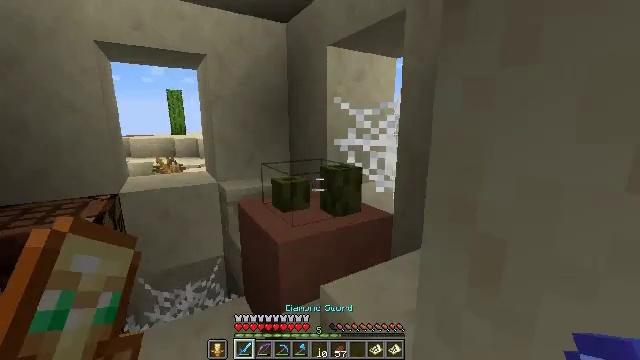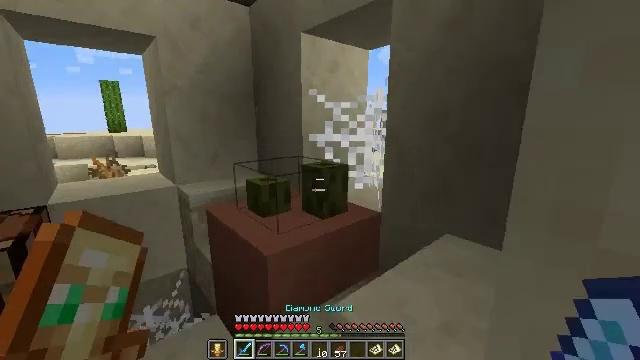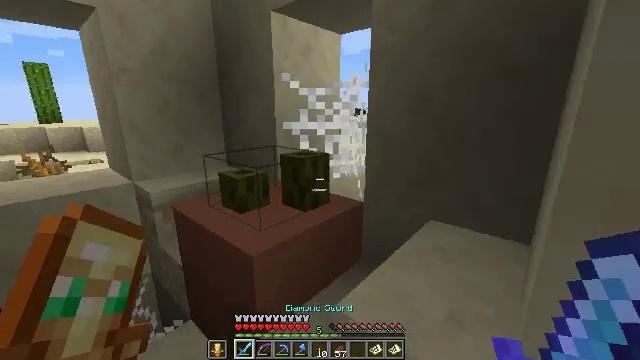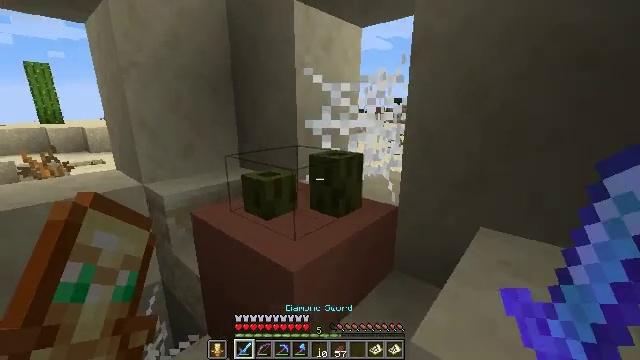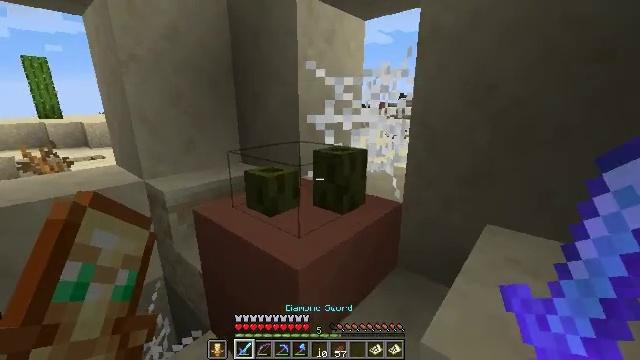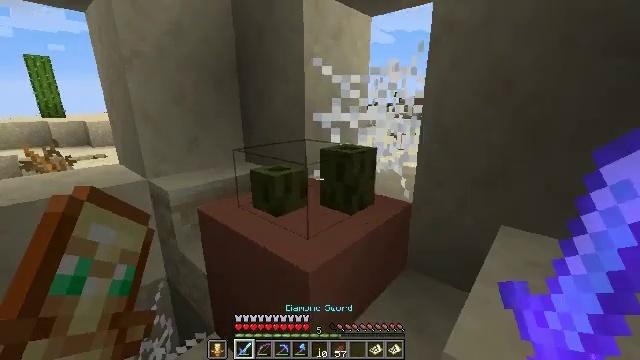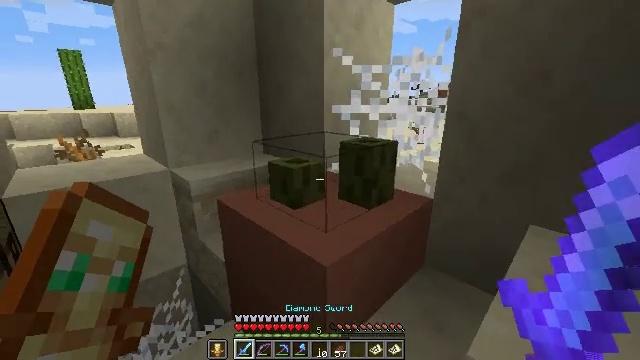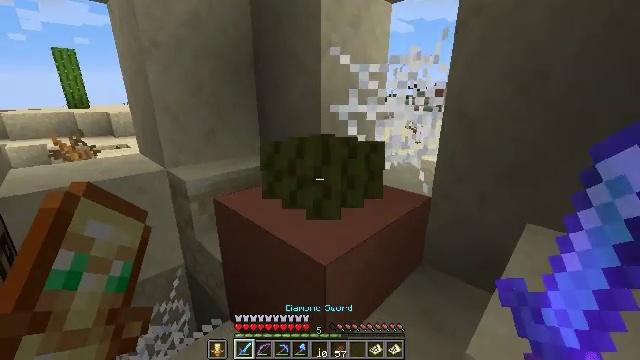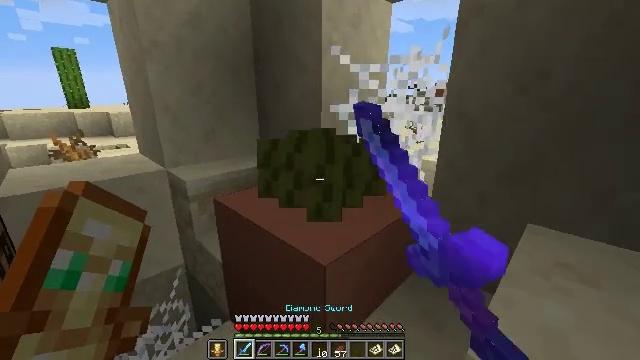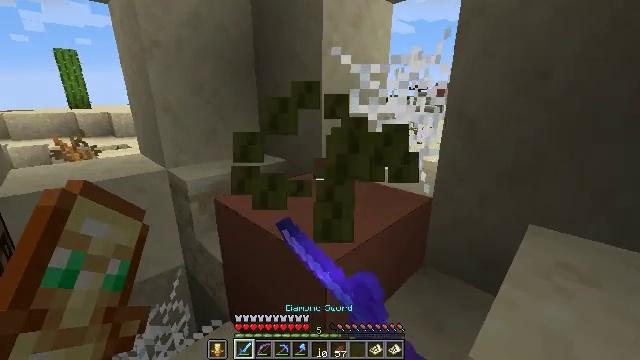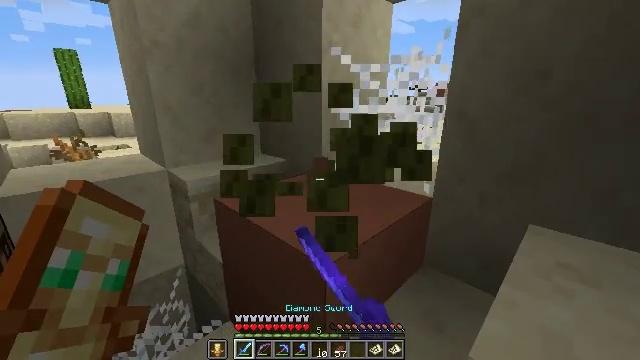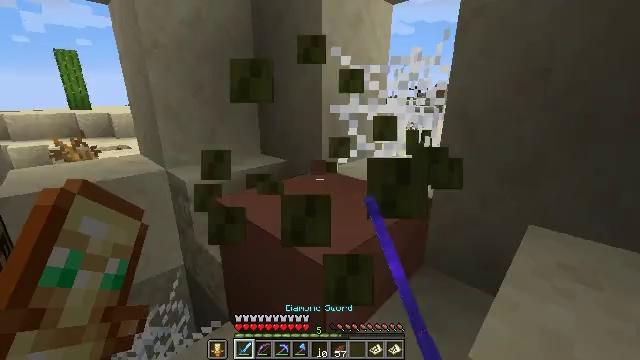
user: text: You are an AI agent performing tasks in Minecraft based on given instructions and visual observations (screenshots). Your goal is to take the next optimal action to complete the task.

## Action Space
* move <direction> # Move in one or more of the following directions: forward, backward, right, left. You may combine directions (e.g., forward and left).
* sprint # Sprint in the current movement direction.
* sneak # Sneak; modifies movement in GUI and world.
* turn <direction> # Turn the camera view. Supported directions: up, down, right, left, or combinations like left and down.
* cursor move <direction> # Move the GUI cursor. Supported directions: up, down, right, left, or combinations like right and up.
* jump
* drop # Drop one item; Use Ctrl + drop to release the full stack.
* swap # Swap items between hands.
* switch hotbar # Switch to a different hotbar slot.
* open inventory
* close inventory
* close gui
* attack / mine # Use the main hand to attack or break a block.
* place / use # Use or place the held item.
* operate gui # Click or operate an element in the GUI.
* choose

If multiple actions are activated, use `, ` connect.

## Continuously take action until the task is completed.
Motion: motion action
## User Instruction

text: Harvest sea pickles while diving.
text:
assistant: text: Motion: move forward and move left, turn right and down
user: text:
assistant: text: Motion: move forward and move left, turn right and down
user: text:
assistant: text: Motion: no_op
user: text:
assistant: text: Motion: turn down
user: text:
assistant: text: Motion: no_op
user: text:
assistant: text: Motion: turn left and down
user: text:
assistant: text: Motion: attack / mine
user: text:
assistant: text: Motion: attack / mine
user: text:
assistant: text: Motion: no_op
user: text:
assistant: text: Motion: no_op
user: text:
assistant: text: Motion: no_op
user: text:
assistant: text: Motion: no_op